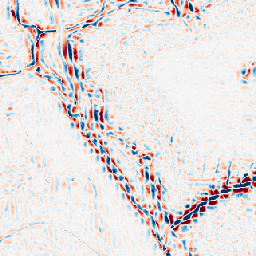
Category: wavelet
Decomposition family: wavelet_dwt
Decomposition parameters: wavelet: sym4
level: 3
Upsampling method: area
Upsampling parameters: scale: 8
Upsampling scale: 8